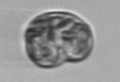
Label: Karenia